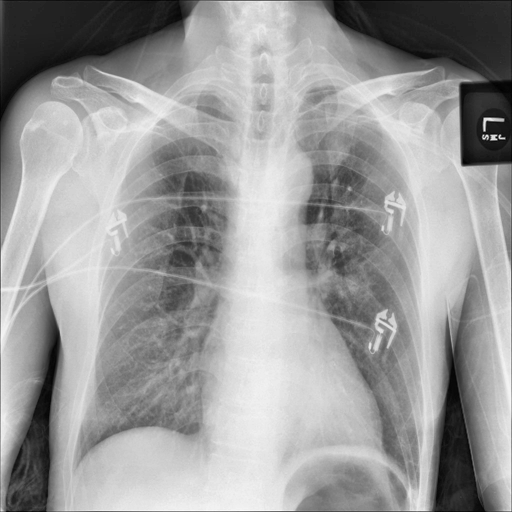
Finding: NORMAL